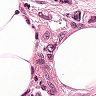
Metastatic tissue present: yes